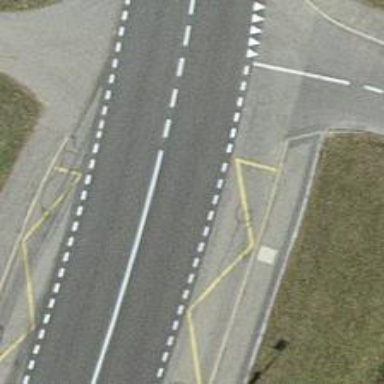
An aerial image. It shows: Bus stop equipped with public transport stop position.